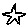
Label: star